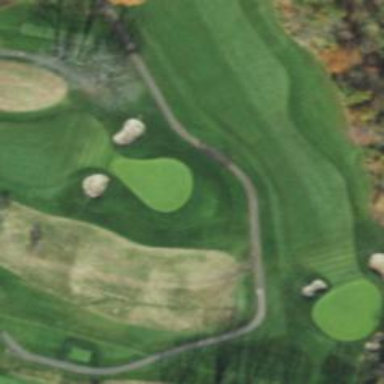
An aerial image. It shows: Golf hole.